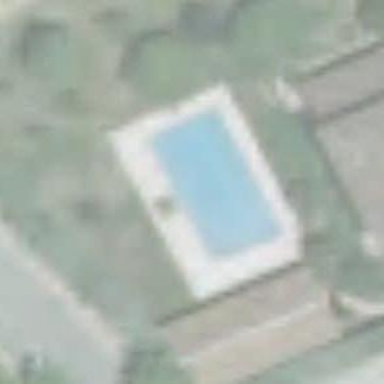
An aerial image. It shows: Swimming pool located in leisure land.